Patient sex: M
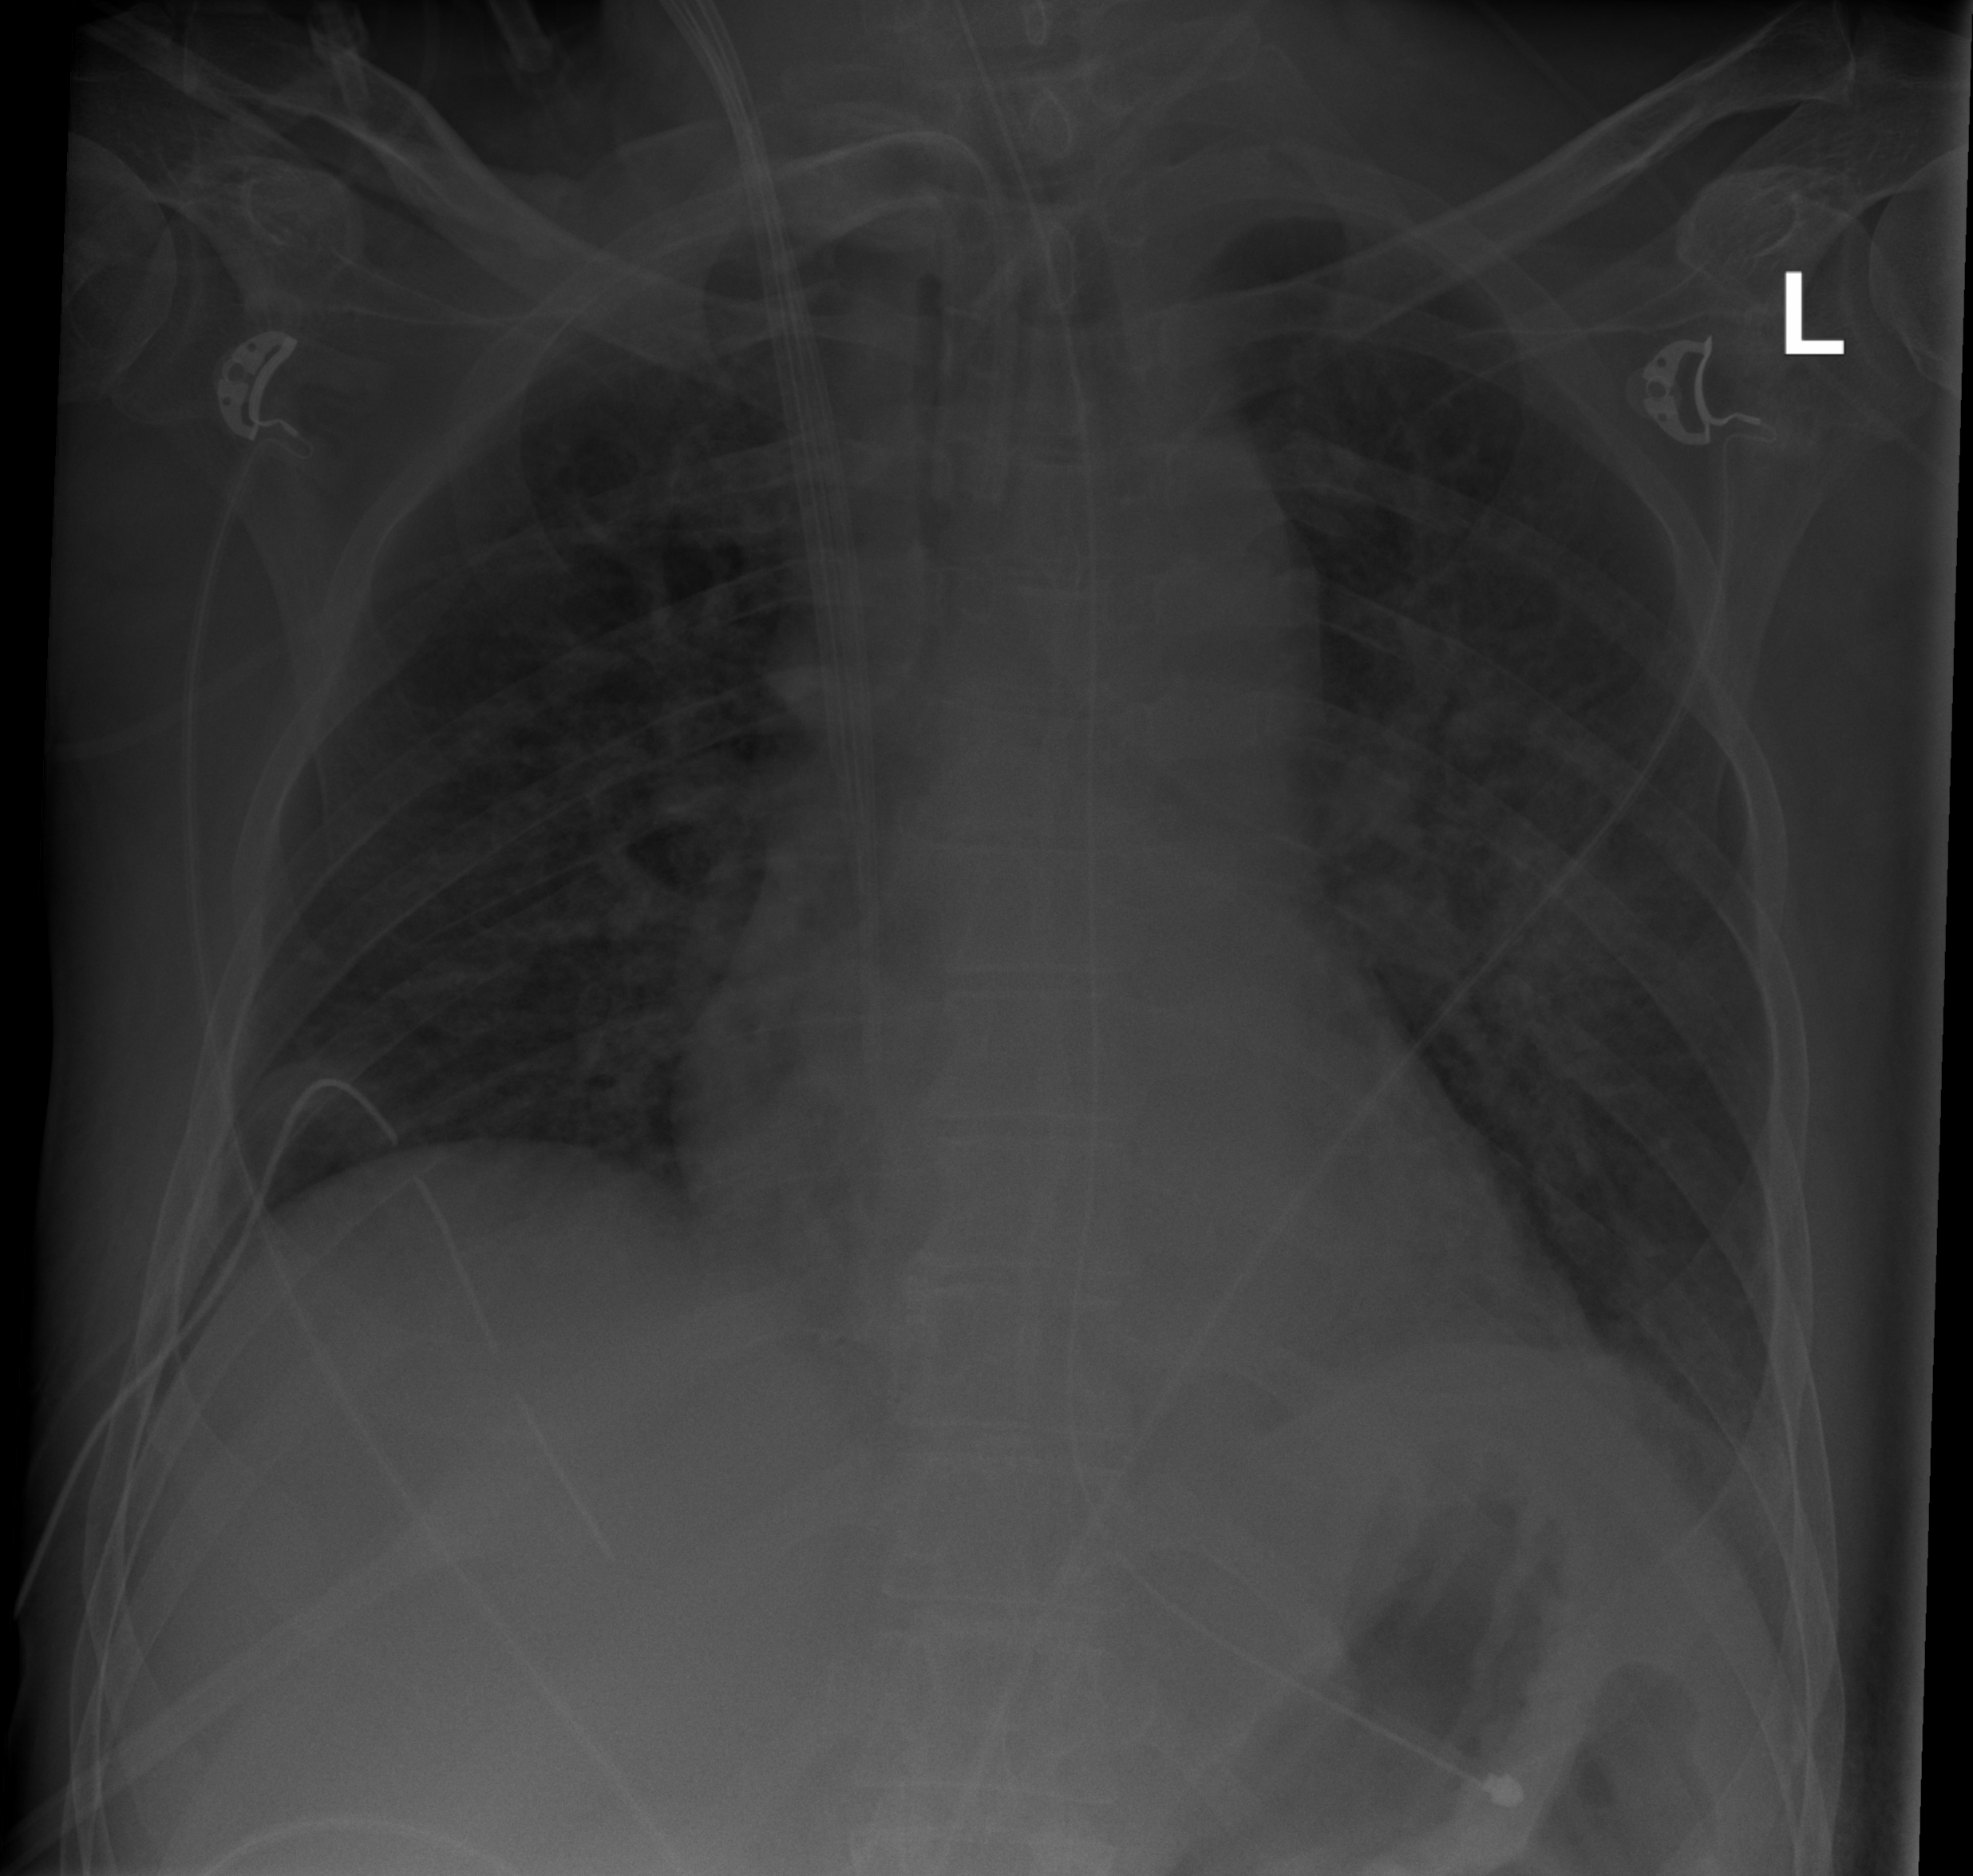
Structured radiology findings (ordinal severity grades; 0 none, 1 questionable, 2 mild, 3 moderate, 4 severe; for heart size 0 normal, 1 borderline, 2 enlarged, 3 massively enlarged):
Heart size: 0
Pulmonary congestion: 0
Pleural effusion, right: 0
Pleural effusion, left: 0
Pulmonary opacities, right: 0
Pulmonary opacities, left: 0
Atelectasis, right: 0
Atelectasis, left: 0